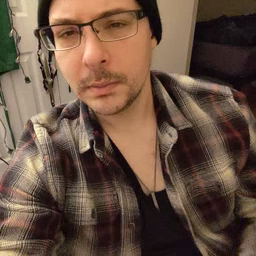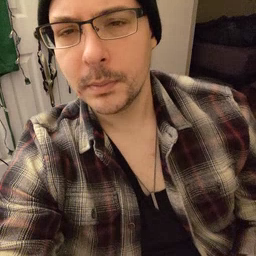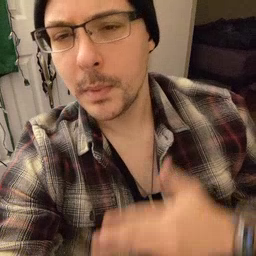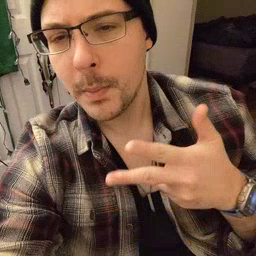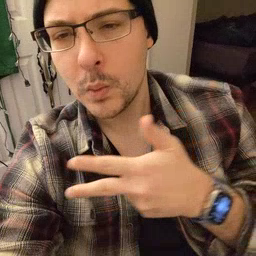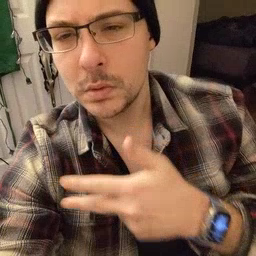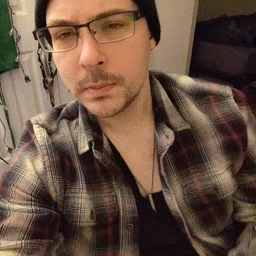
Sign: boat